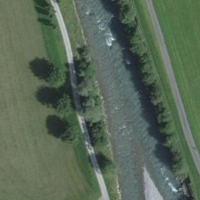
EUNIS habitat code: 24
Species observed at this site:
Euonymus europaeus